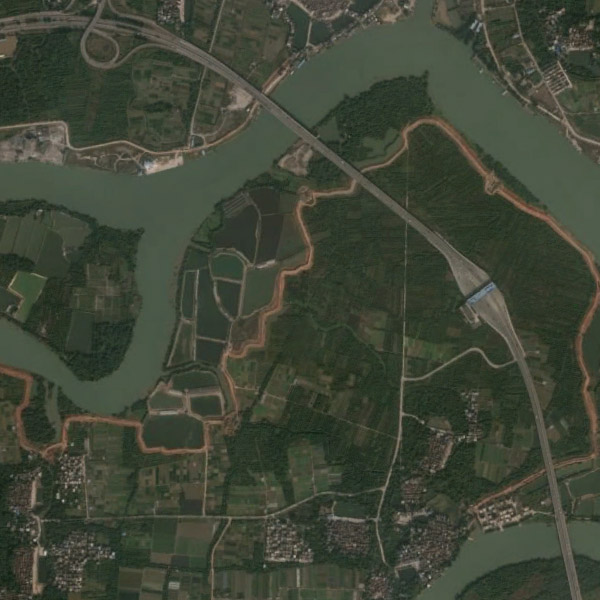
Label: River